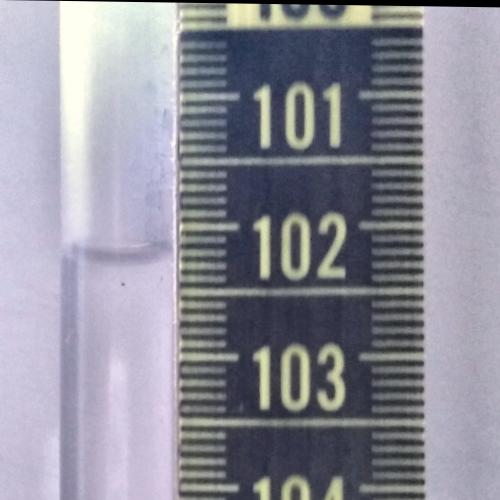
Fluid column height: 102.2 cm